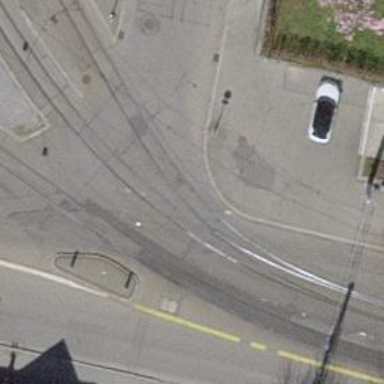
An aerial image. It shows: Tram railway with one track and electrified contact line.